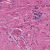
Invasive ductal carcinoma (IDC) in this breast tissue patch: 0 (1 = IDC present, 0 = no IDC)